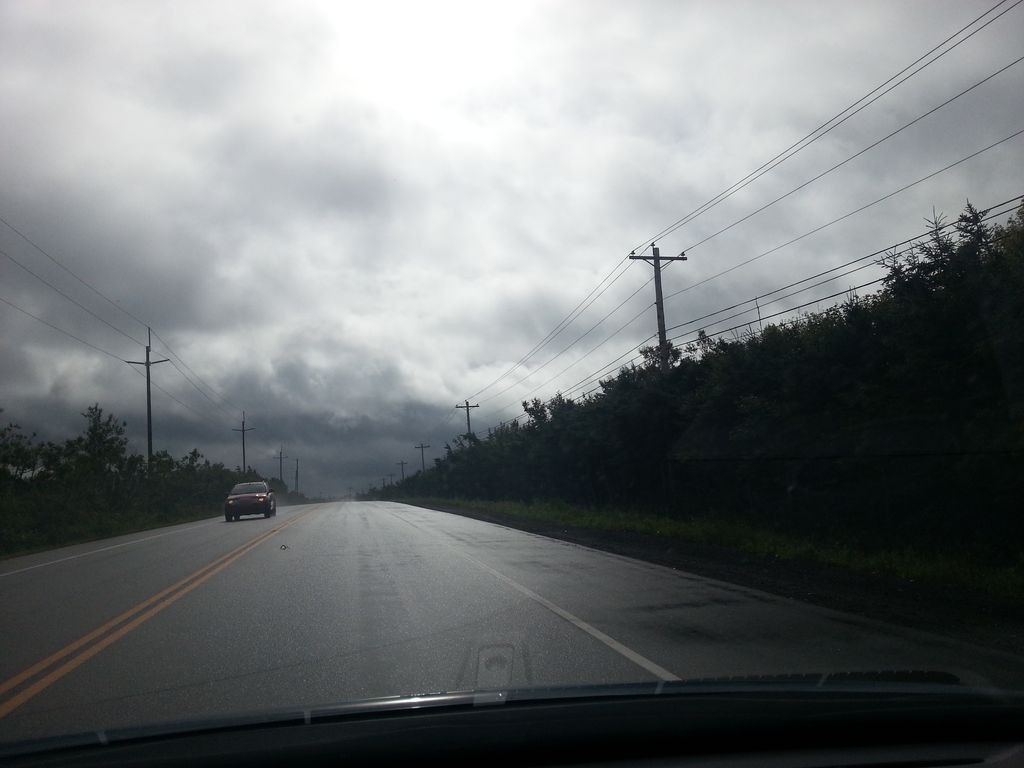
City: charlottetown